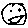
Label: smiley face